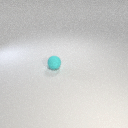
small cyan rubber sphere